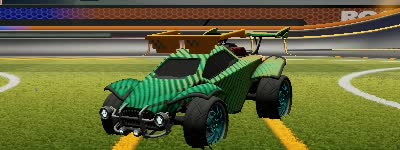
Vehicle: octane